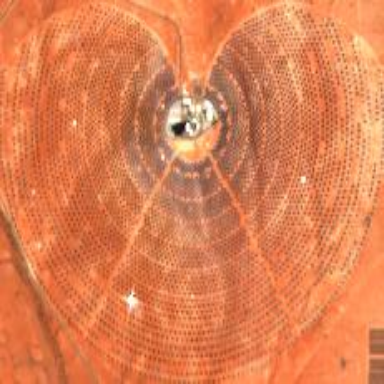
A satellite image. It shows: Solar power generator using solar thermal collector.